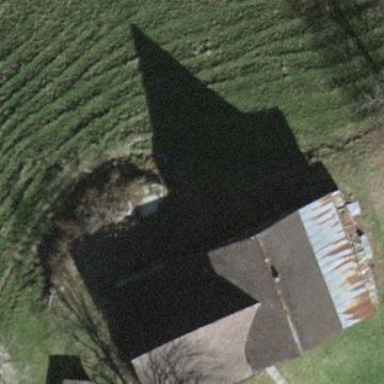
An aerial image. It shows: Simple house.